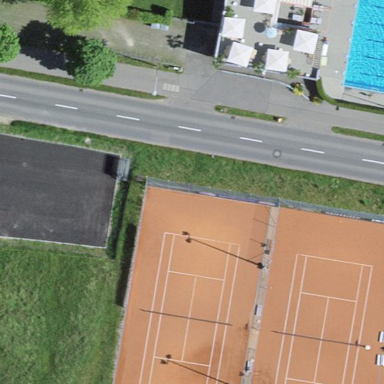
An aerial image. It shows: Tennis court on pitch designated for leisure land.